Question: Is anybody else's GitHub missing icons? There are no JS errors, and from what I can tell looking at 'resources' in Chrome developer tools, no 404 errors.

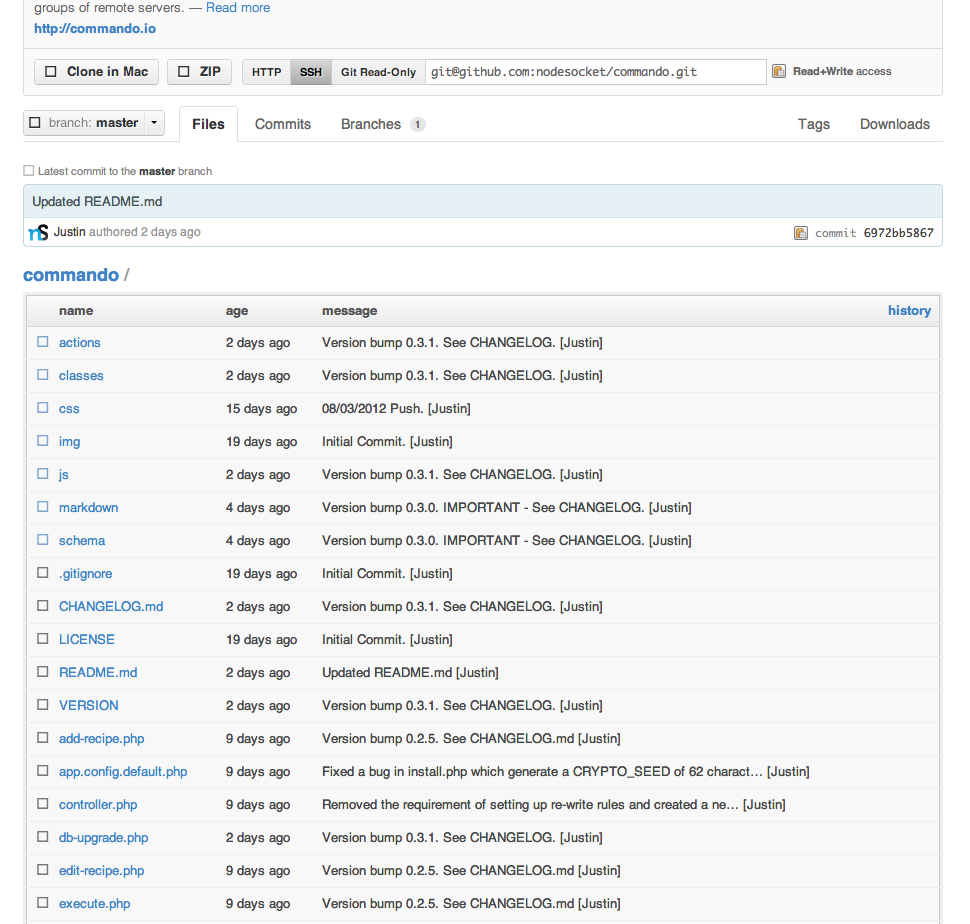
Answer: These icons are done with the font - 'Octicons Regular', so that won't be loading for you for some reason. It is all done with CSS so shouldn't require js to work. See this page for details:
<URL>
Perhaps try checking that you don't have remote font loading disabled (there is a command line switch I think), or a bad version of this font cached, or some other font issue - you can check what has loaded if you enable the inspector and look in resources for that frame, there should be a Fonts listing with the Octicons font listed. You could also try downloading the font and installing locally.
If you cannot load other fonts, probably it's a setting rather than this specific font.
You might be able to see the font loading settings here:
'''
chrome://about
'''
I think the setting you need is
'''
--enable-remote-fonts
'''
which you can run from the command line to turn them on again (on by default now).